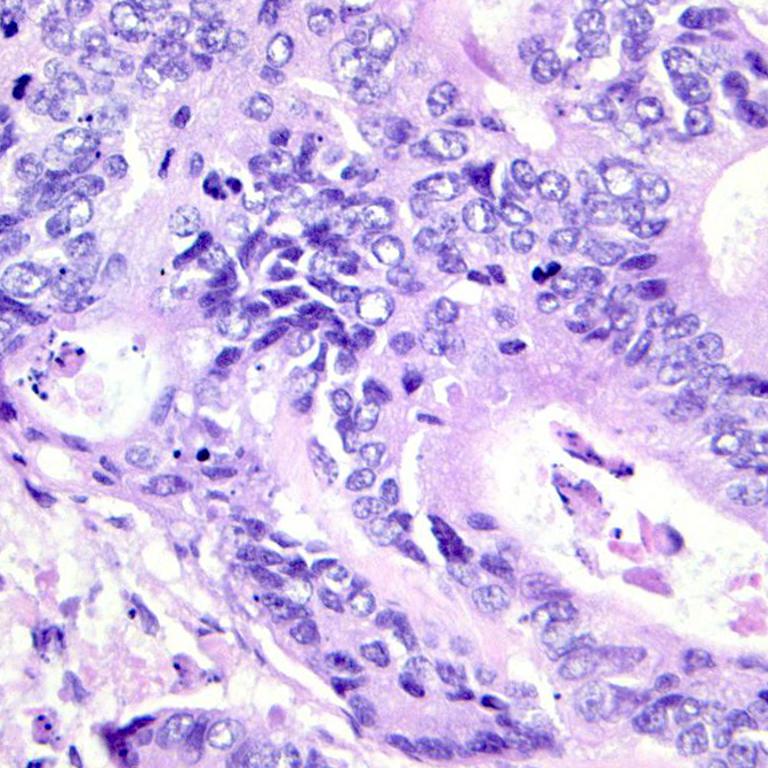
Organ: colon
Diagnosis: adenocarcinomas